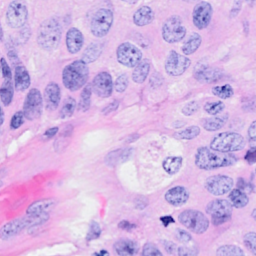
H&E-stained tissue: Breast